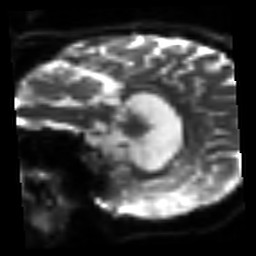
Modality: sbref
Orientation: sagittal
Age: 31
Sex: female
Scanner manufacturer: siemens
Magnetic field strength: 3 T
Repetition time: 3.2 s
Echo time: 0.081 s